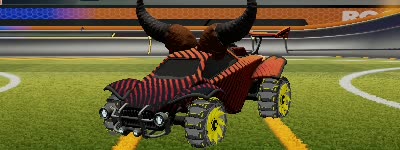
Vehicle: octane